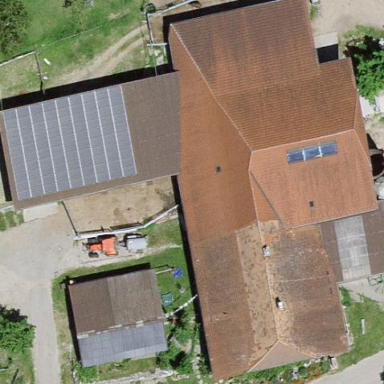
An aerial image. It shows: Farm building.